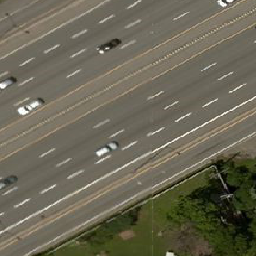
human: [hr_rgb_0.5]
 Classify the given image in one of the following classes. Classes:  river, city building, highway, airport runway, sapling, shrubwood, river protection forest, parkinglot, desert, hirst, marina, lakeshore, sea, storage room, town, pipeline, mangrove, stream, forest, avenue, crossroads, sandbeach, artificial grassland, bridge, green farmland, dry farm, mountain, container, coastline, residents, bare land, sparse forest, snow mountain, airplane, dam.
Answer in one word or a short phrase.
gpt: highway